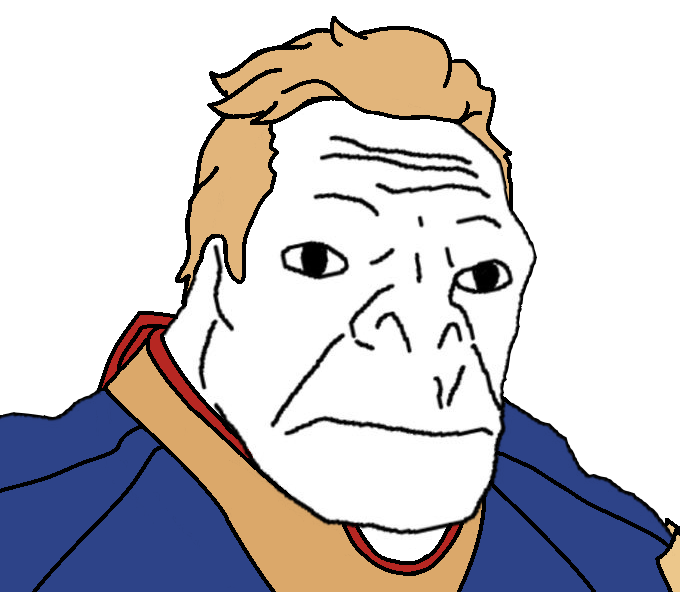
Label: 5_Craig